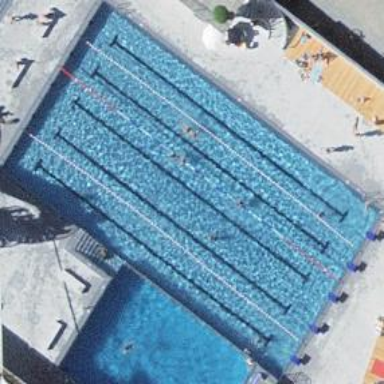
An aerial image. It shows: Outdoor swimming pool for leisure land.